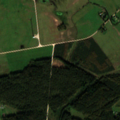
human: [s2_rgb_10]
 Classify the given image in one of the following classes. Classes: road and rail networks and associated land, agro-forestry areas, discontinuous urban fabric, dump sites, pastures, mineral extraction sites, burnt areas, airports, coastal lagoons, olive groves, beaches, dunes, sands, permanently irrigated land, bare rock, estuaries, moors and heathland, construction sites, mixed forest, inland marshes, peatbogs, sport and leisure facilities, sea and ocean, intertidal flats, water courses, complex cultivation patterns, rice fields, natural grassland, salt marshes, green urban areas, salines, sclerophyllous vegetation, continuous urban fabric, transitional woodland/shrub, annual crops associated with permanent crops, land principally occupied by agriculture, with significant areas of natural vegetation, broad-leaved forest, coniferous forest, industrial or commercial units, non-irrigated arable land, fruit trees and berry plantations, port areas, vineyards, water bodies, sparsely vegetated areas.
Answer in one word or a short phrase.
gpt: non-irrigated arable land, pastures, complex cultivation patterns, coniferous forest, transitional woodland/shrub